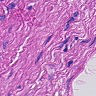
Metastatic tissue present: no